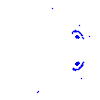
Particle: electron